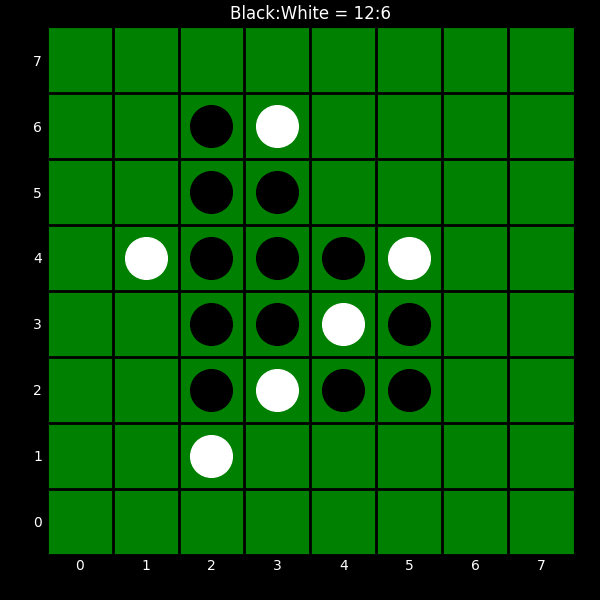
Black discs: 12
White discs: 6